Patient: sex M, age 26
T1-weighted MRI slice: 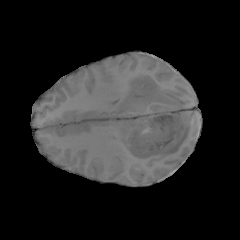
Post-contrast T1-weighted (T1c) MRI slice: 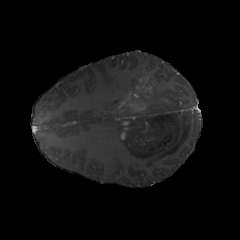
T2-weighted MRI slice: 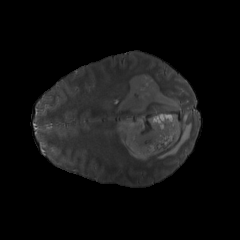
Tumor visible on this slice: yes
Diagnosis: Astrocytoma, IDH-mutant
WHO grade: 4